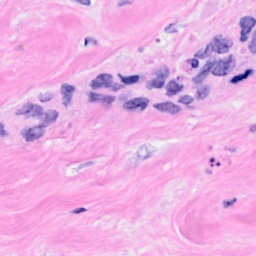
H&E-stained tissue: Breast